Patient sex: M
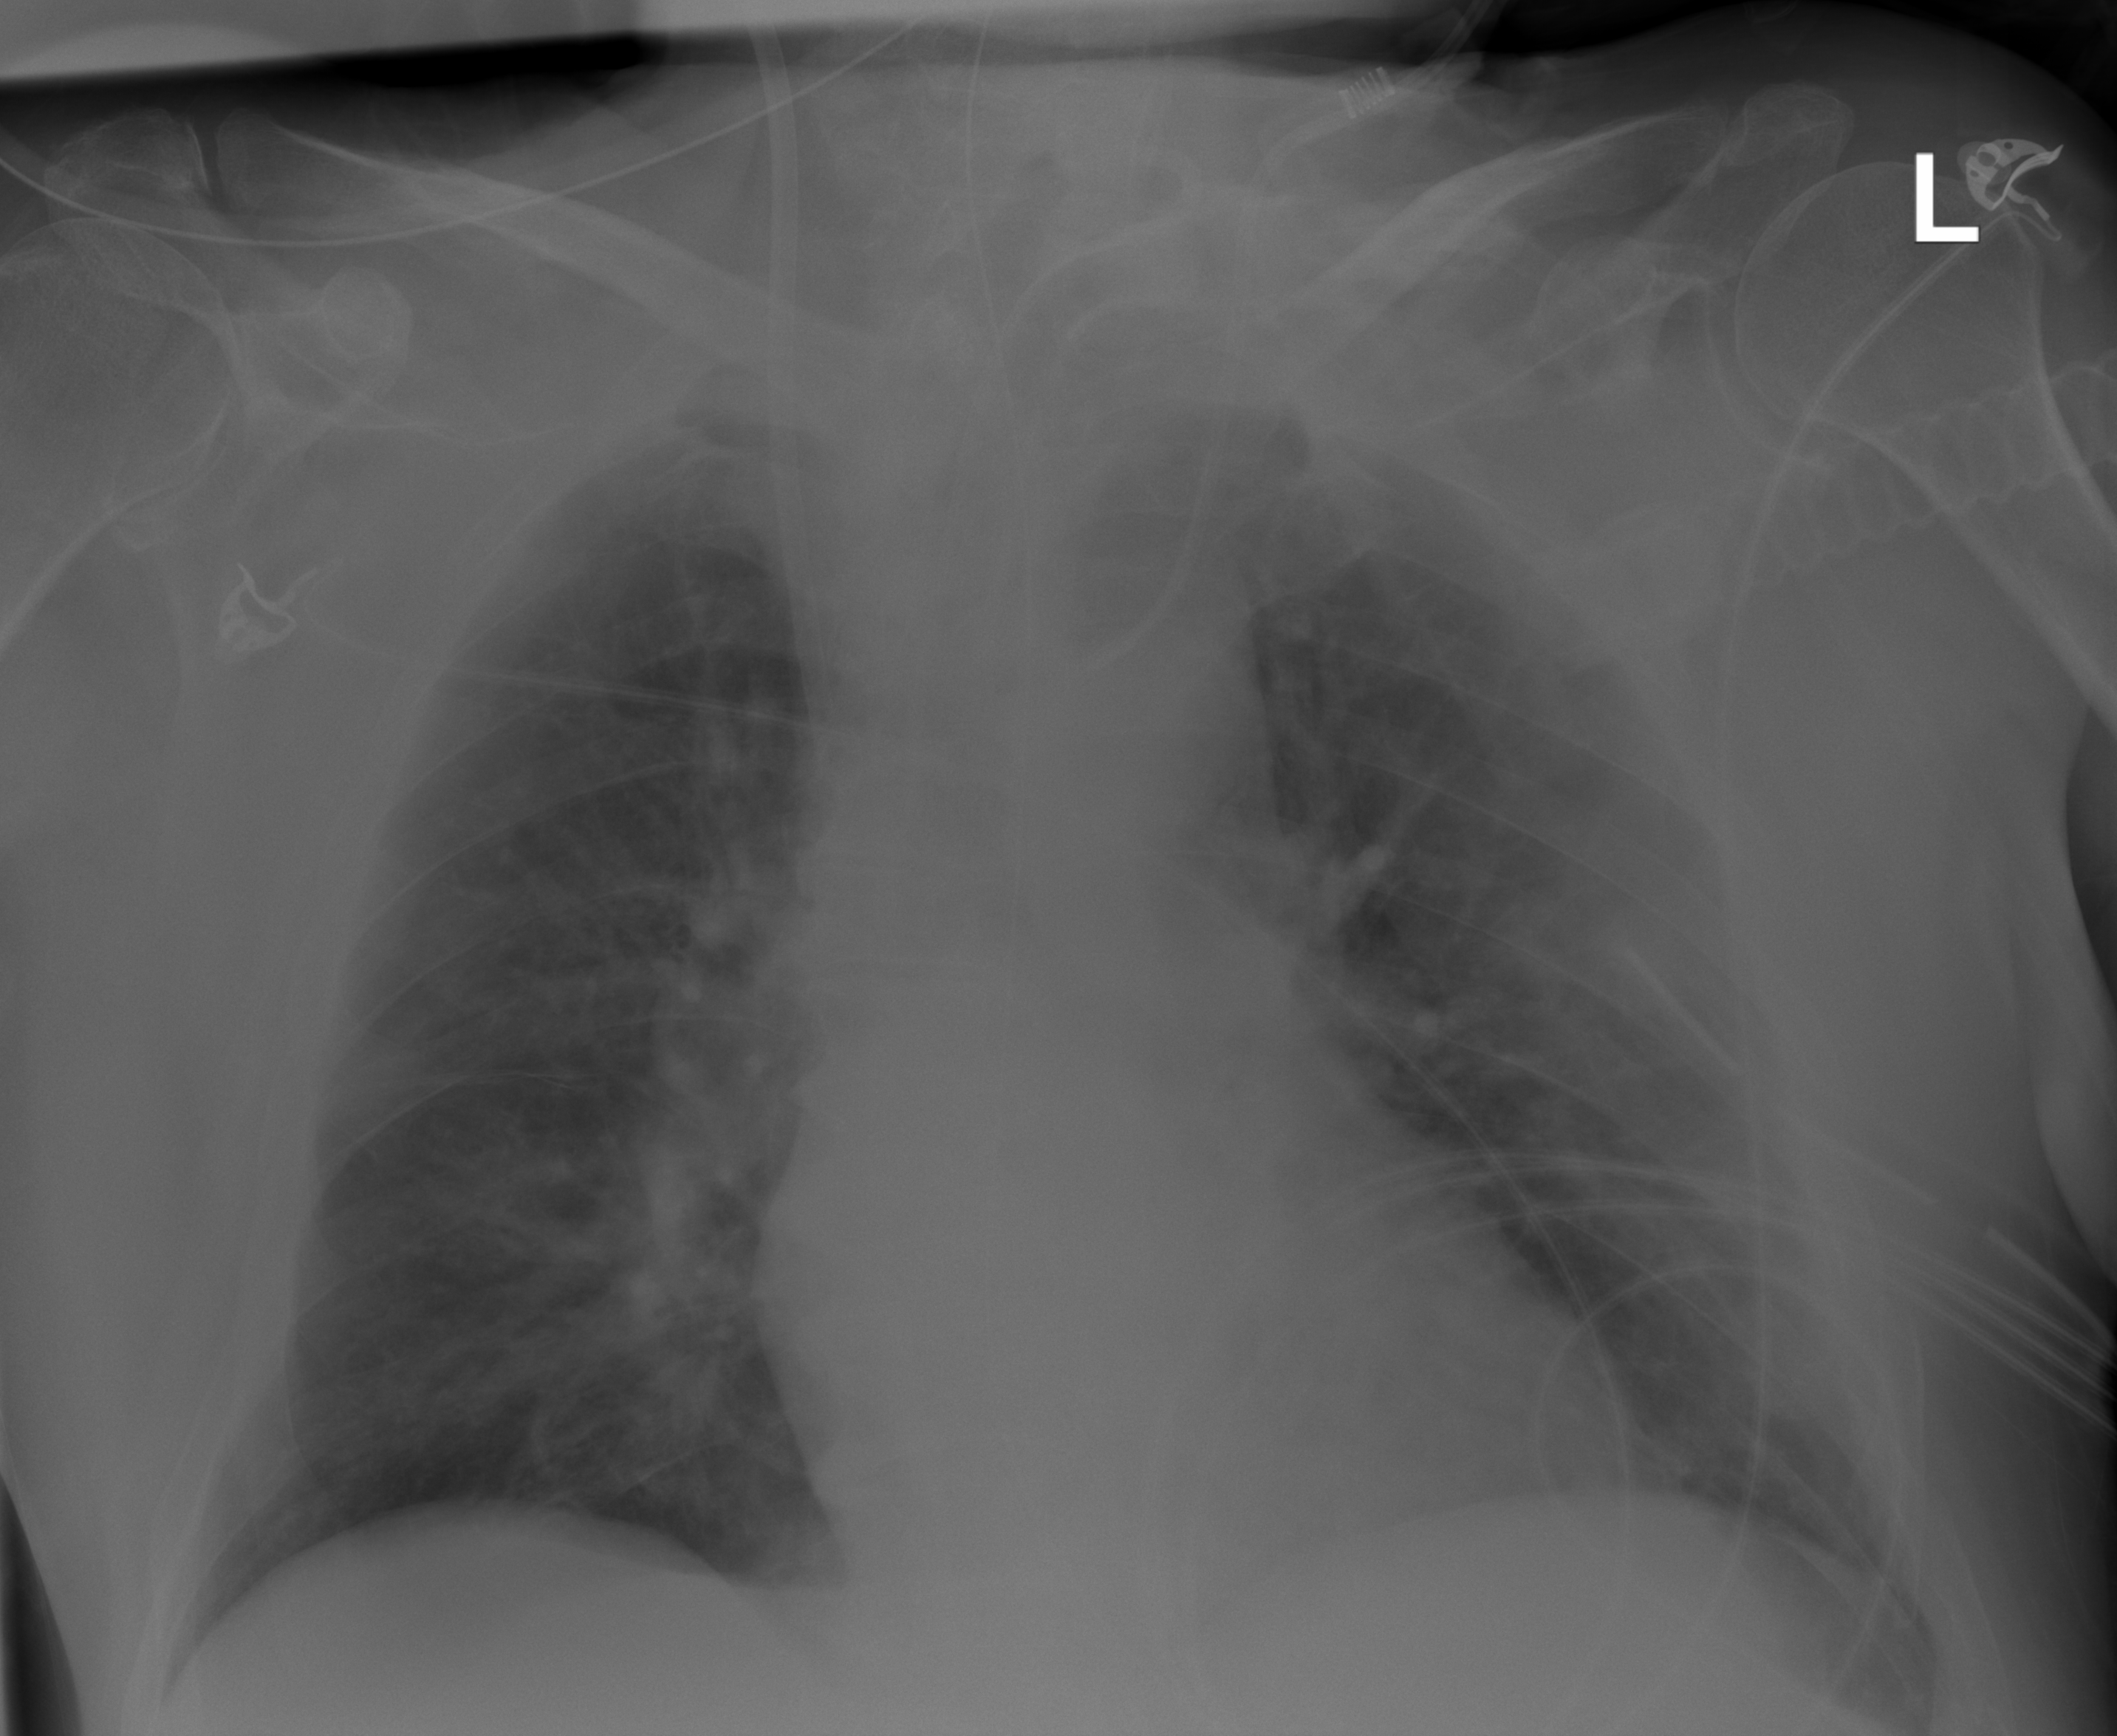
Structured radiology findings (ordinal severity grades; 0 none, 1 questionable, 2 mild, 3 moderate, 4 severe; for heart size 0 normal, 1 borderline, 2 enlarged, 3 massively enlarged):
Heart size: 2
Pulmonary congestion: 0
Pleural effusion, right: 0
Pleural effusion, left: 0
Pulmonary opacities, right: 2
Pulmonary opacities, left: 0
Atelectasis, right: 0
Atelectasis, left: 0